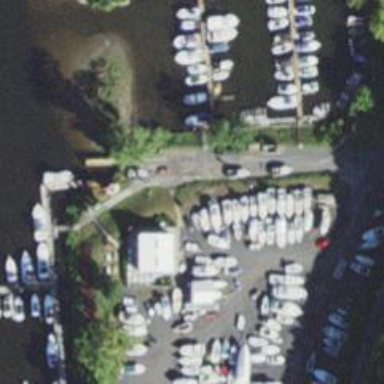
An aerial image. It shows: Marina on leisure land.